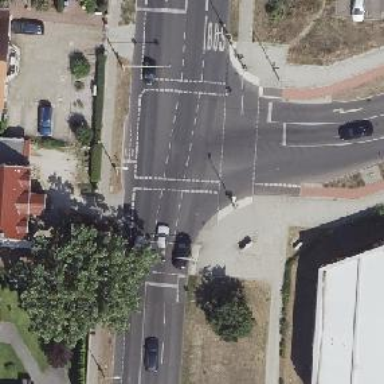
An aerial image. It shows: Asphalt cycleway with traffic signal crossing.